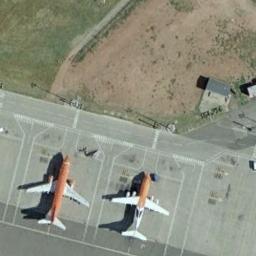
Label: airplane